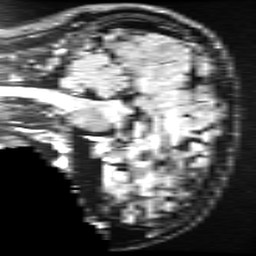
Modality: FLAIR
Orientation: sagittal
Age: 35
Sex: male
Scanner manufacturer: ge
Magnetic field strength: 3 T
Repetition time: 11 s
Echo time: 0.1497 s